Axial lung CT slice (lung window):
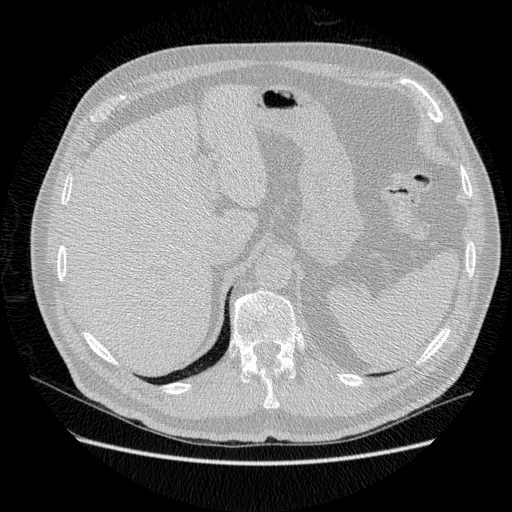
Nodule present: no